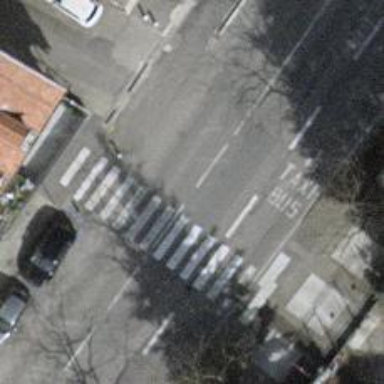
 there is bus lane and shared bus and cycle lane."